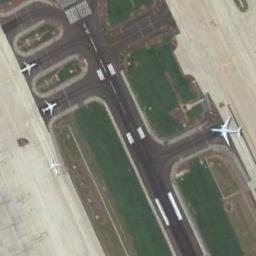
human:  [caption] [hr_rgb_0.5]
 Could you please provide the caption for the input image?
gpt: The runway is on the grass next to some airplanes .

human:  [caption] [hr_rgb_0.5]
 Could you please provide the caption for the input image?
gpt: The runway has several touchdown zone markings and aiming point markings and three planes of different sizes are on some other roads .

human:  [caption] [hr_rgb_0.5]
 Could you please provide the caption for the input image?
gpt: There are many complex staggered runways with green lawns next to them  There are three planes on the runway, And white runways with different thicknesses on the runway .

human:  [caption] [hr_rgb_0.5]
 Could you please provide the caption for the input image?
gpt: The grass is on either side of the runway .

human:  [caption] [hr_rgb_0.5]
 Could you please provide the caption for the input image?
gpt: There are green lawns beside the runway with several planes .